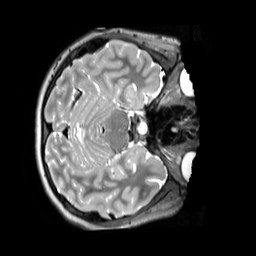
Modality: T2w
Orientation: axial
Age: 13
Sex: male
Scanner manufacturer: siemens
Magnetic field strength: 3 T
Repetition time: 3.2 s
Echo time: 0.408 s